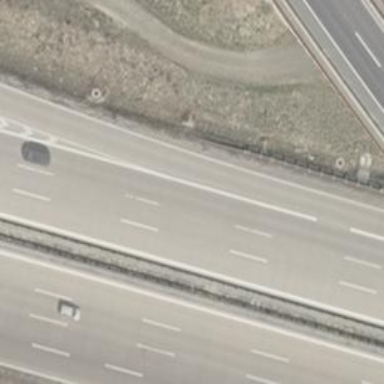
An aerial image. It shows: Motorway with concrete surface.